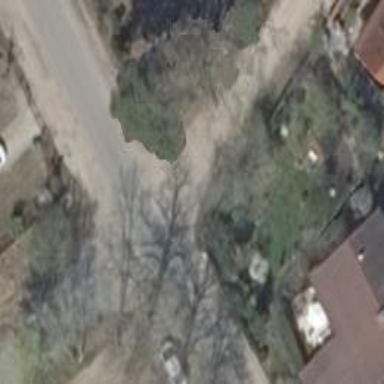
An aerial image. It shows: Residential road with compacted surface.